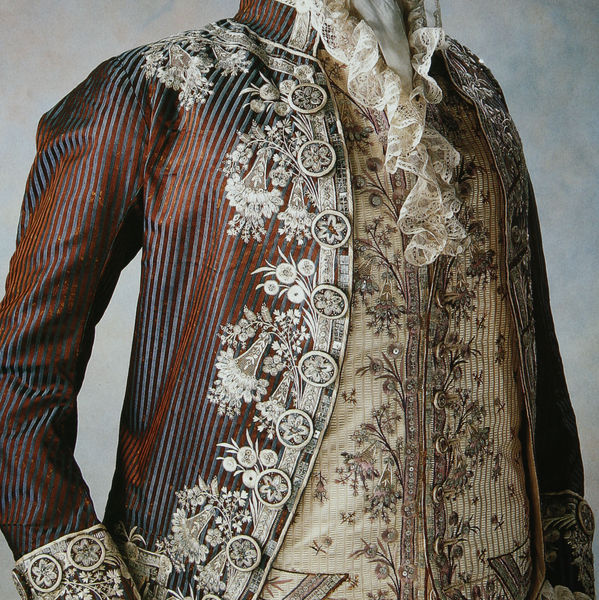
Titel: Herrenanzug (Habit à la francaise)
Standort: Kyoto (Japan)
Institution: Kyoto Costume Institute
Schlagwörter: blau, blätter, mann, weiß, ocker, sitzen, ausschnitt, blume, blumen, braun, elegant, grau, hell, blüte, blüten, rot, beige, mode, muster, ornament, anzug, hemd, jacke, band, barock, bluse, kleidung, kragen, spitze, ärmel, hals, herr, gräser, bestickt, kostüm, reich, stickerei, stoff, stoffe, saum, pflanze, borte, knopf, rokoko, schulter, schultern, seide, ranken, japan, leiste, modell, farbe, violett, nähen, detail, glanz, halstuch, floral, ornamente, verzierung, gestreift, streifen, edel, rüsche, rüschen, knöpfe, fein, jackett, knopfleiste, weste, satin, foto, fotografie, photographie, blumenmuster, manschette, manschetten, stehkragen, tasche, festlich, puppe, ranke, photo, umschlag, verziert, tracht, männlich, üppig, farbfoto, rosette, toff, knopfreihe, museum, gestickt, taschen, westen, teuer, textil, applikation, hofstaat, jabot, stick, musters, edelweiß, appliziert, kyoto, farbfotografie, silberfaden, herrenanzug, längsgestreift, gerüscht, stulpe, etikette, txtil, wolken, textilen, mangette